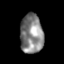
Tissue: skin
Cell type: Epithelial cells
Senescence score: 0.8293
Nuclear area (px): 878
Mean DAPI intensity: 133.838